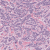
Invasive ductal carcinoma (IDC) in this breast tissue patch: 1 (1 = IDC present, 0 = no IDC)